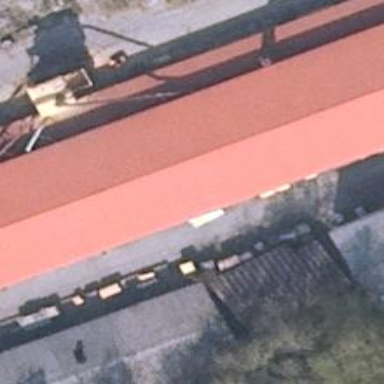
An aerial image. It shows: Industrial building with gabled roof made of roof tiles.